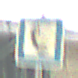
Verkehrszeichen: Fernsprecher
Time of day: MorningAfternoon
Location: Roofed (Special)
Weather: NotSpecified
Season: NotSpecified
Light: Artificial